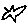
Label: star